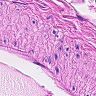
Metastatic tissue present: no